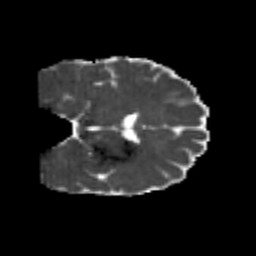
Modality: MD
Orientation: coronal
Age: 22
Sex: male
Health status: healthy
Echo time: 0.074 s